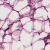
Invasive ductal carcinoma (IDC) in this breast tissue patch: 0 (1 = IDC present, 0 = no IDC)